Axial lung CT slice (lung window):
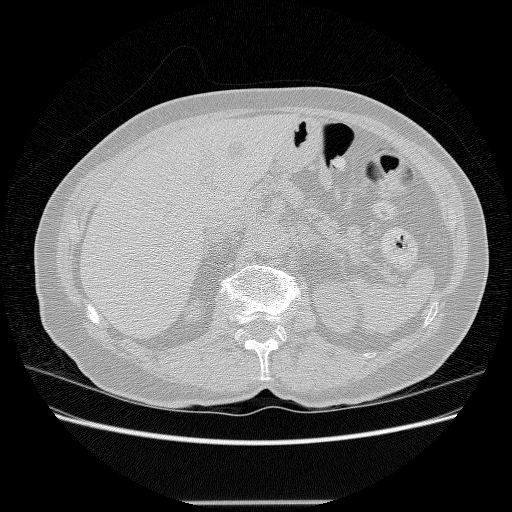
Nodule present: no